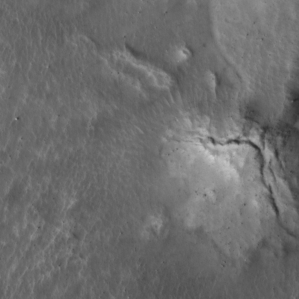
Label: non_frost